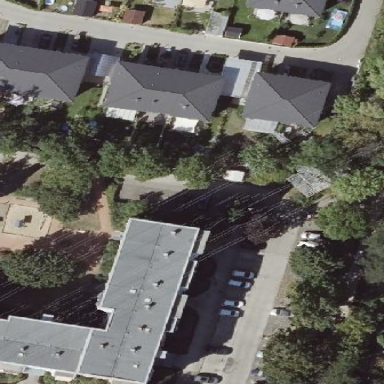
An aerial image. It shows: Apartment building with flat roof.